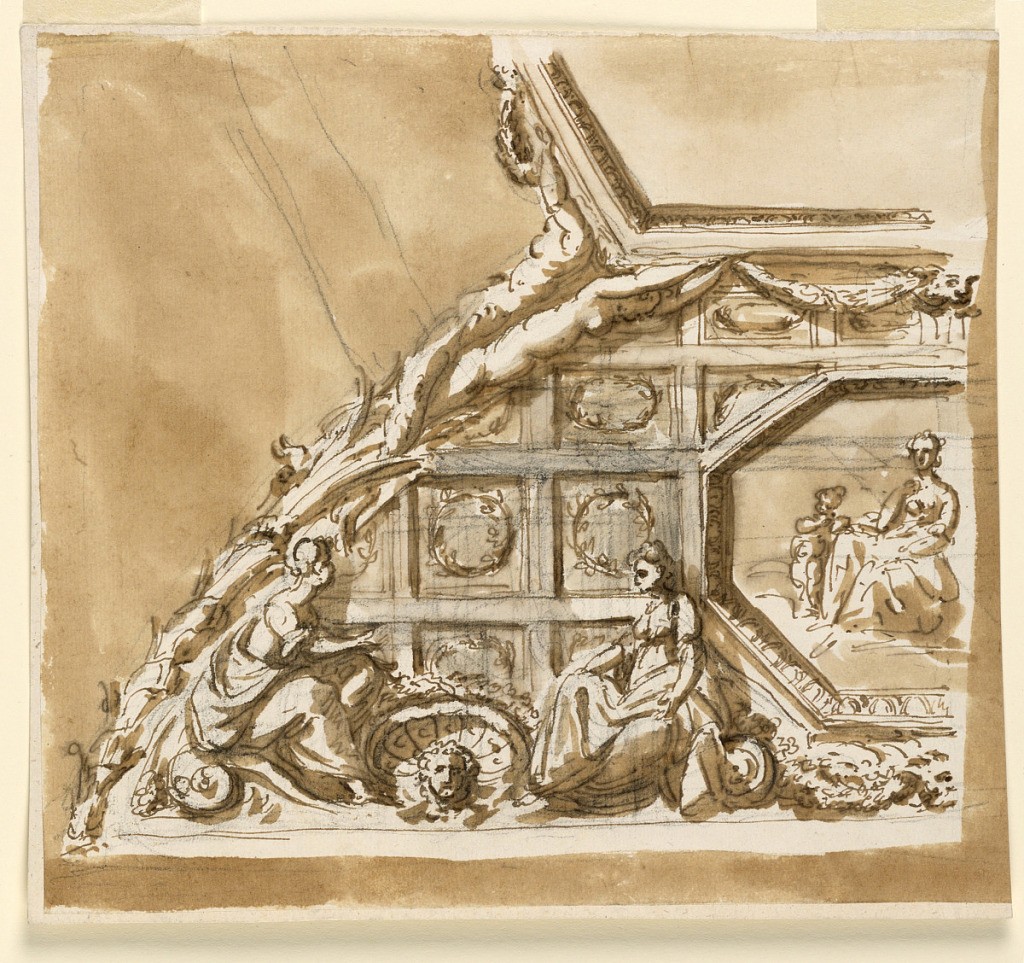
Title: Design for Ceiling Decoration
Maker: Giuseppe Barberi, Italian, 1746–1809
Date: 1746–1809
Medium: Pen and brown ink, brush and brown wash, black chalk on off-white laid paper, lined
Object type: Drawing
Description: Design for Ceiling Decoration.